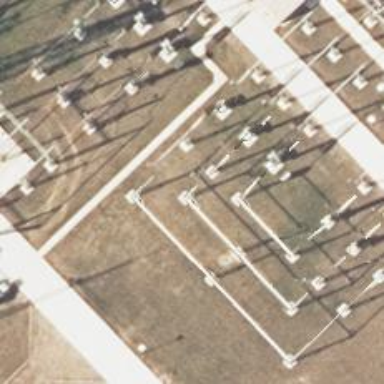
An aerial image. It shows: Power line with 3 cables. It is situated in bay.